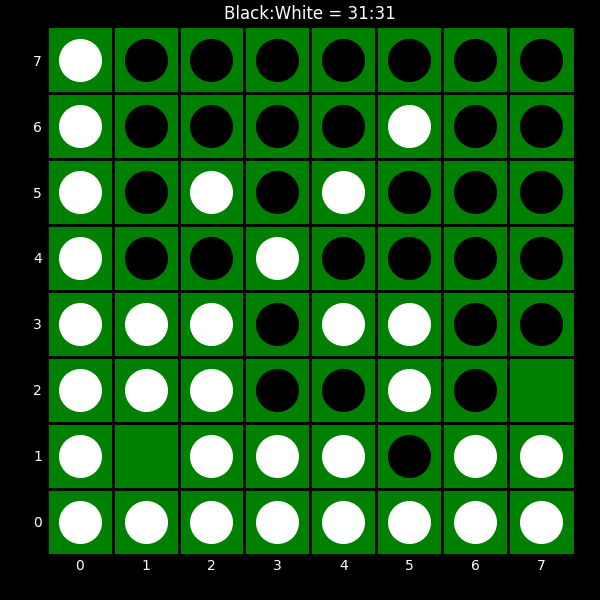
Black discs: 31
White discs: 31